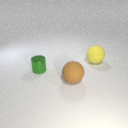
large yellow rubber sphere behind small green metal cylinder